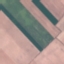
Land use / land cover: AnnualCrop